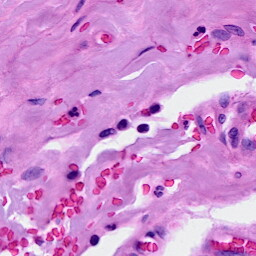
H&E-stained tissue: Breast